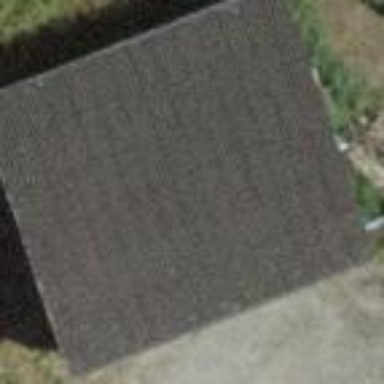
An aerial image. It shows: Shed building.